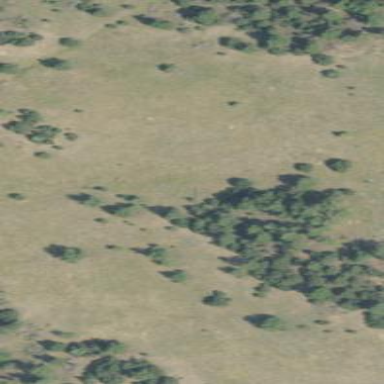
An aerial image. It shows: Evergreen needle-leaved woodland area covered with trees.